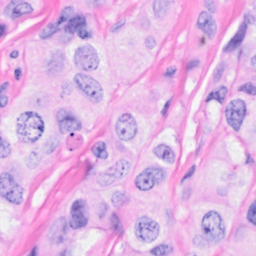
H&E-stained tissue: Breast